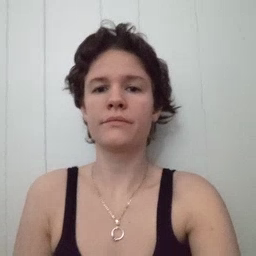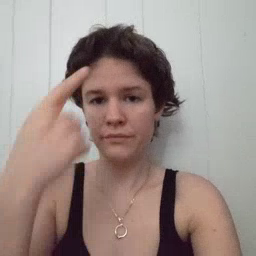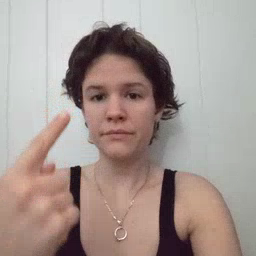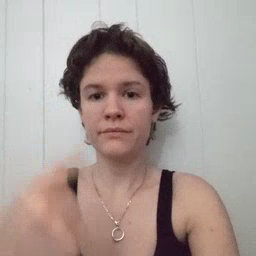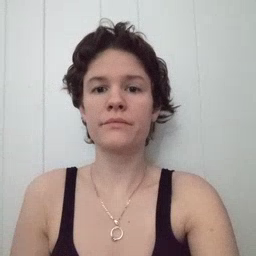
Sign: penny